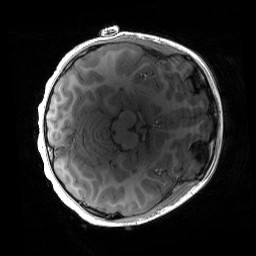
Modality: T1w
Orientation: axial
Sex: female
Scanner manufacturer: siemens
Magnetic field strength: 3 T
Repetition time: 1.9 s
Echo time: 0.00243 s